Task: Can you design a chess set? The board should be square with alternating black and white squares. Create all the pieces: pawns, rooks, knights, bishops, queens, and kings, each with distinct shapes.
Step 2914:
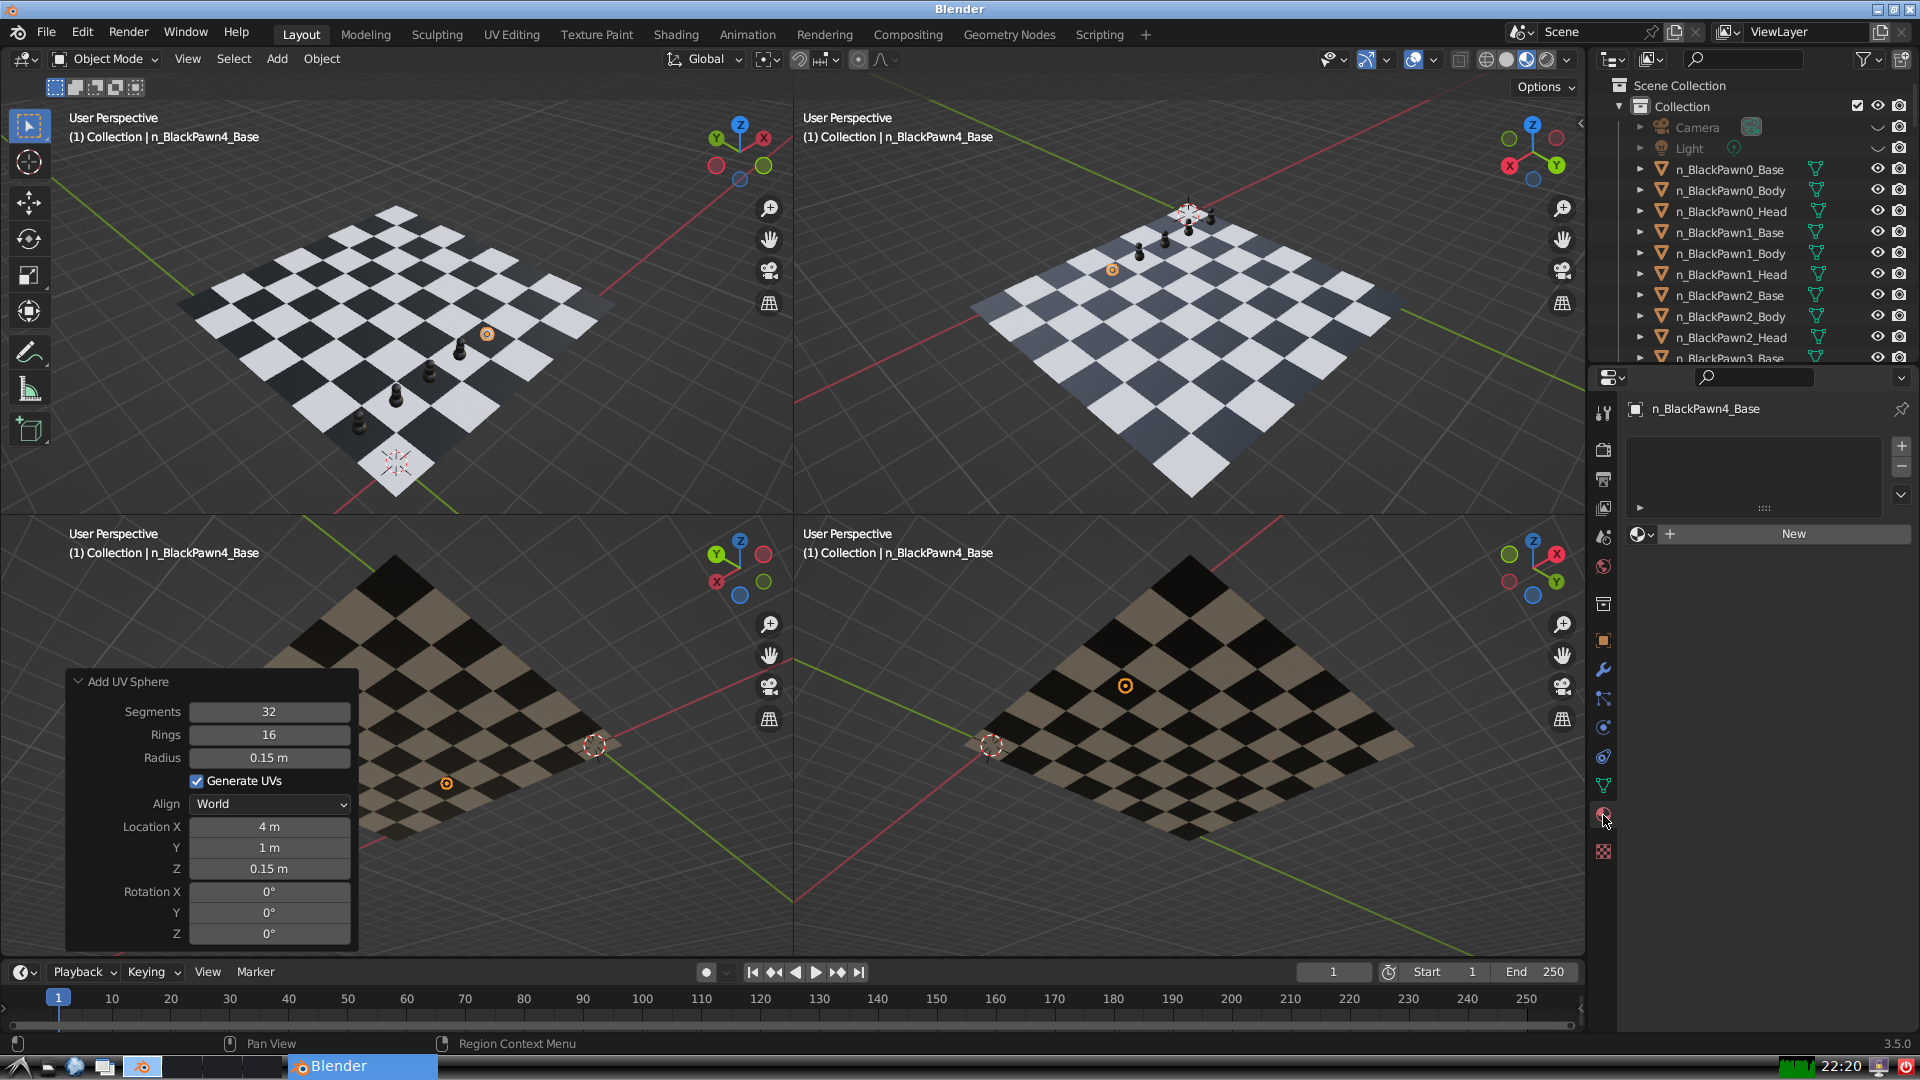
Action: {"mouse_move": [1636, 534]}